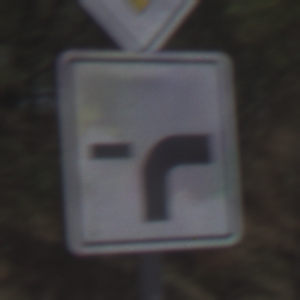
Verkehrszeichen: VerlaufVorfahrtsstrasse9
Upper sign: Vorfahrtsstrasse
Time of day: Midday
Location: Outdoor (RoadRail)
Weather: Clear
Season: NotSpecified
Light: Natural